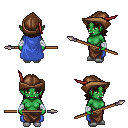
a pixel art fantasy rpg character, female body template, orc, green skin, blue cape, robe skirt, brown long bangs hairstyle, leather cap, white cloth bandages, white slippers, spear, four views (front, back, left, right), 2x2 character sprite sheet, small pixel art, hard edges, no anti-aliasing